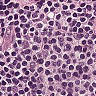
Metastatic tissue present: no